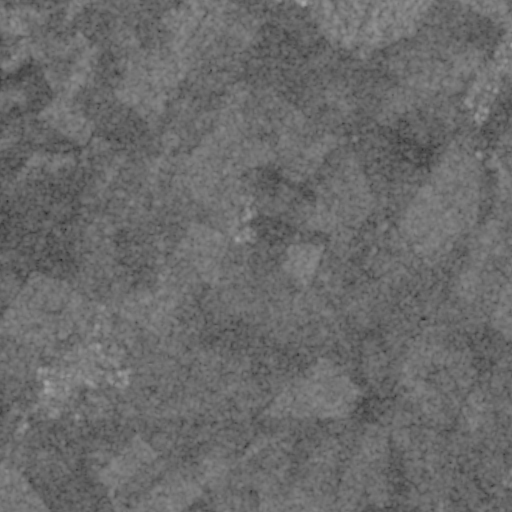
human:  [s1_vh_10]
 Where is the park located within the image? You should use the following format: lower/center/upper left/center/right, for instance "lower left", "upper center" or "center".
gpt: The park is located in the lower left of the image.
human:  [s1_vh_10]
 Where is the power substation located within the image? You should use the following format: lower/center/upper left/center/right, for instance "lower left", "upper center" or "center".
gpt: The power substation is located in the lower left of the image.
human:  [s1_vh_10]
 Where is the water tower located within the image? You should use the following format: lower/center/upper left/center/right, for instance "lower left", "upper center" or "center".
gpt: The water tower is located in the lower left of the image.
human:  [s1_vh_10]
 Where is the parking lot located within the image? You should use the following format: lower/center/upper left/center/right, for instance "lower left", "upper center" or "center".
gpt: There is no parking lot in the image.

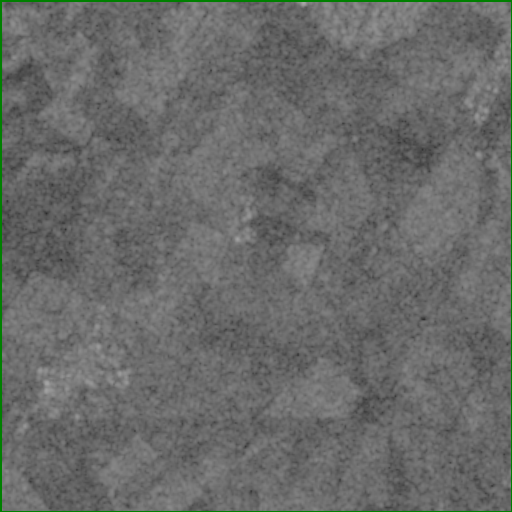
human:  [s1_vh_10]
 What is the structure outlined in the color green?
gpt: The structure outlined in green is a crop field.
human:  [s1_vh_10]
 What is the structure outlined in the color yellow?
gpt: There is no yellow outline.